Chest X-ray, PA view. Patient: 49 years old, sex M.
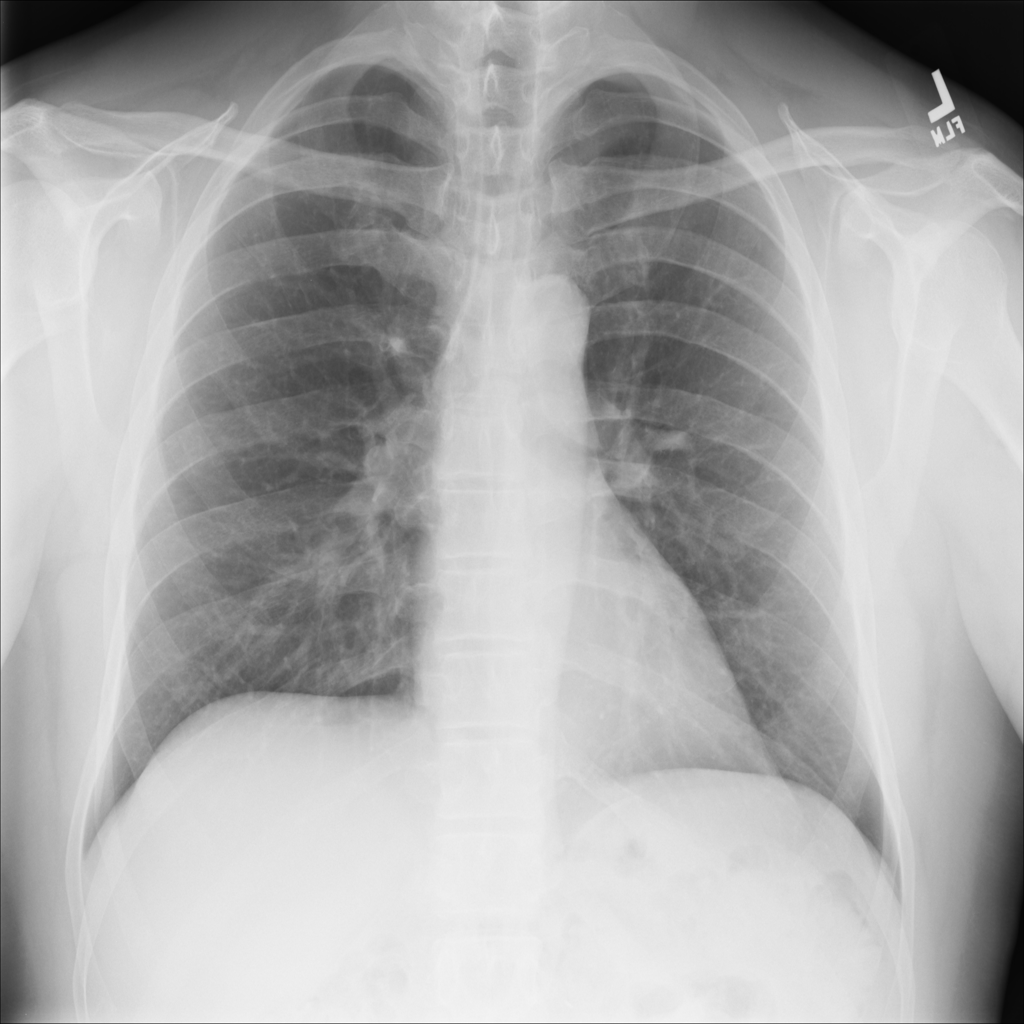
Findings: No Finding